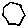
Label: hexagon